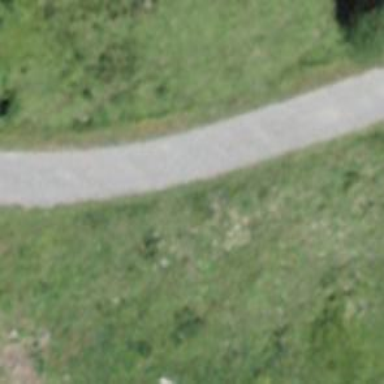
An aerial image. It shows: Unclassified paved road with grade 1 track type.